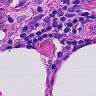
Metastatic tissue present: no